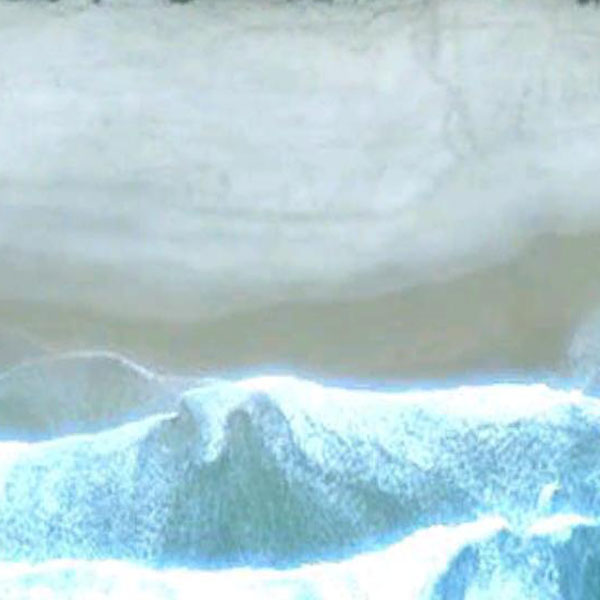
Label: Beach